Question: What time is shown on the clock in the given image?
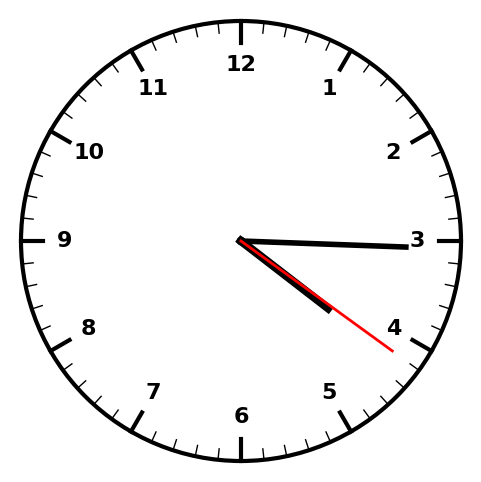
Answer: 04:15:21